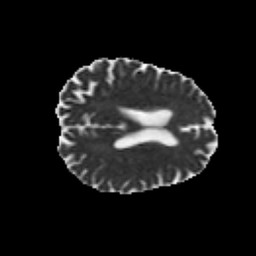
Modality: MD
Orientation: axial
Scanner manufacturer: siemens
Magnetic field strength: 3 T
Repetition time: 6.8 s
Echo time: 0.093 s